Question: I created a 3 column grid with 3 paragraphs. The first paragraph has an extra space from the top than the other two. Can anyone help? I attached an image if it helps at all. I'm still a beginner at coding so you'll notice a bunch of weird things that I'm doing that aren't practical.

'''
<!doctype html>
<html lang="en">
<head>
<meta charset="utf-8">
<title>Qualenist</title>
<link rel="stylesheet" href="stylesheet.css">
</head>
<body>
<div class="mainBanner">
<div class="menuBox"></div>
<img src="menuBars.png" style="position: absolute; margin-top: 35px; margin-left: 260px;"/>
<h6><span>already a member?</span> Sign in</h6>
<h1>Qualenist</h1>
<h2>Lorem ipsum dolor sit amet & consectetur adipisicing elit</h2>
<div class="divider"></div>
<div class="signUpBox"></div>
<h3>Sign Up</h3>
<h4>learn more</h4>
<img src="downArrow.png" style="display: block; margin-left: auto; margin-right: auto; margin-top: -10px"/>
<div class="whatWeDo">
<h5>What we do</h5>
<img src="doSearch.png" style="position: absolute; margin-left: 292px; margin-top: 5px;"/>
<img src="doGraph.png" style="position: absolute; margin-left: 572px; margin-top: 5px;"/>
<img src="doPay.png" style="position: absolute; margin-left: 851px; margin-top: 5px;"/>
<div id="descriptions">
<p>Lorem ipsum dolor sit amet, consectetur <br>
adipisicing elit, sed do eiusmod tempor <br>
incididunt ut labore et dolore magna.</p>
<p>Lorem ipsum dolor sit amet, consectetur <br>
adipisicing elit, sed do eiusmod tempor <br>
incididunt ut labore et dolore magna.</p>
<p>Lorem ipsum dolor sit amet, consectetur <br>
adipisicing elit, sed do eiusmod tempor <br>
incididunt ut labore et dolore magna.</p>
</div>
</div>
<footer class="main-footer">
</footer>
</body>
</html>
.mainBanner {
background-image: url(/Users/omaramin/Documents/Competition/project/mainBanner.png);
background-repeat: no-repeat;
position: absolute;
top: 0;
left: 0;
min-width: 100%;
min-height: 100%;
font-family: Bariol;
color: #ffffff;
border-color: #ffffff;
}
.menuBox {
width: 35px;
height: 35px;
border-style: solid;
margin-top: 25px;
margin-left: 252px;
position: absolute;
border-width: 1px;
border-radius: 2px;
}
h6 {
padding-left: 825px;
letter-spacing: 1px;
font-size: 12px;
}
h6 span {
color: #b3b4b4;
}
h1 {
text-align: center;
padding-top: 90px;
font-size: 36px;
letter-spacing: 1.5px;
font-weight: lighter;
}
h2 {
text-align: center;
margin-top: -15px;
letter-spacing: 1px;
font-size: 13px;
}
.divider {
border: 0;
height: 1px;
width: 45px;
margin: auto;
margin-top: 21px;
background: #ffffff;
}
.signUpBox {
width: 150px;
height: 47px;
border-style: solid;
border-width: 1px;
margin: auto;
margin-top: 25px;
border-radius: 2px;
}
h3 {
text-align: center;
margin-top: -35px;
letter-spacing: 1px;
font-size: 17px;
}
h4 {
text-align: center;
margin-top: 115px;
letter-spacing: 1px;
font-size: 12px;
}
.whatWeDo {
margin-top: -20px;
color: #5c5d5d;
font-family: Bariol;
}
h5 {
text-align: center;
margin-top: 100px;
letter-spacing: 1px;
font-size: 25px;
}
#descriptions {
-moz-column-count: 3;
-moz-column-gap: 0px;
-webkit-column-count: 3;
-webkit-column-gap: 0px;
font-size: 13px;
letter-spacing: 1px;
text-align: center;
margin-left: 200px;
margin-right: 200px;
margin-top: 170px;
line-height: 20px;
}
'''
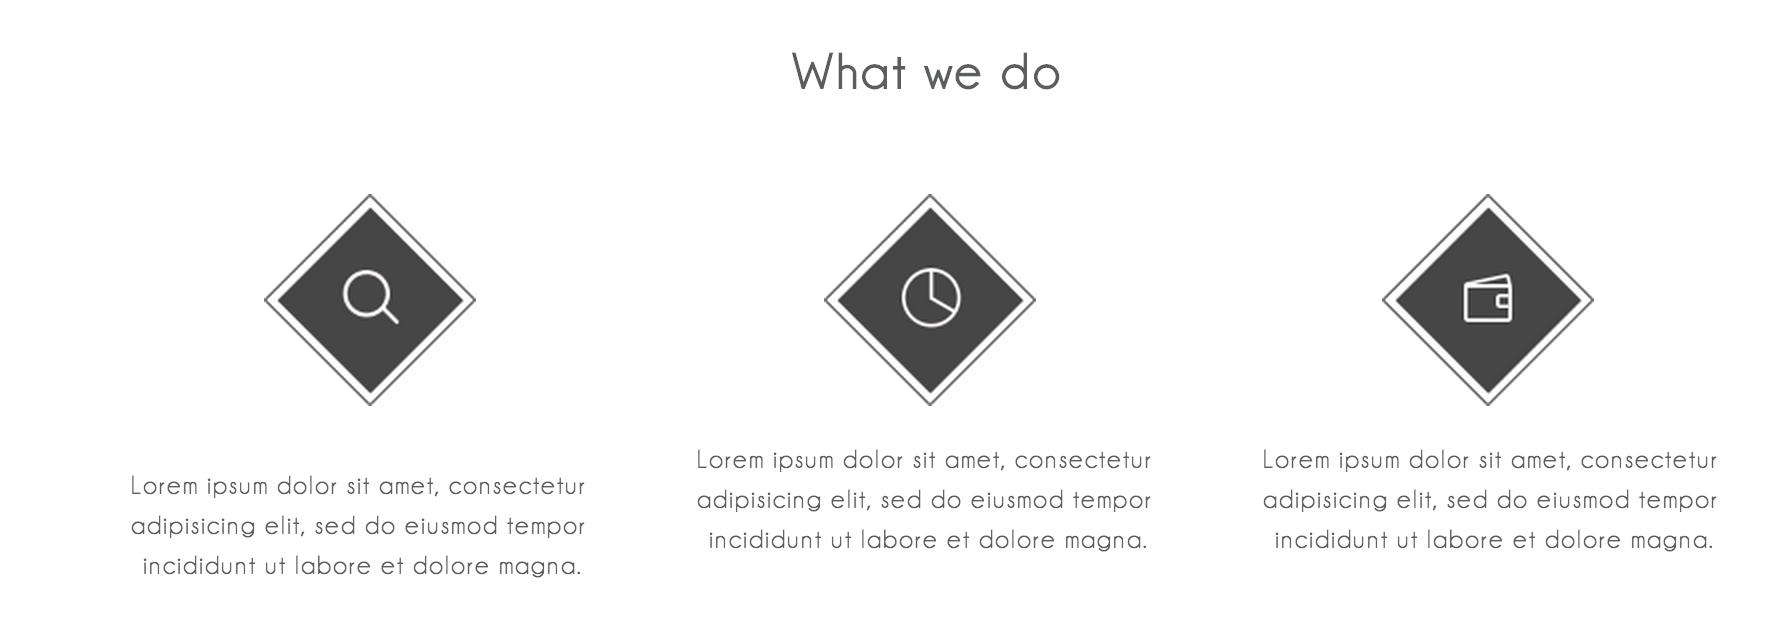
Answer: Looks like margins on the paragraphs. Add:
'''
p {
margin:0;
}
'''
<URL>